Question: I am hoping there is someone out there who understands why the code below fails. I am trying to get an instance of PositionAttitudeTransform (Openscenegraph class) from an osg::Node* node object. But there is the compiler error below in bold.
'''
void CameraPosCallbackUpdate::operator()(osg::Node* node, osg::NodeVisitor* nv)
{
// other code goes here
osg::PositionAttitudeTransform* pat = dynamic_cast<osg::PositionAttitudeTransform*> (node);
}
'''
Please help me with correct way to access my object and I would appreciate help in understanding what the problem here is since I believe the cast should be possible.

<URL>
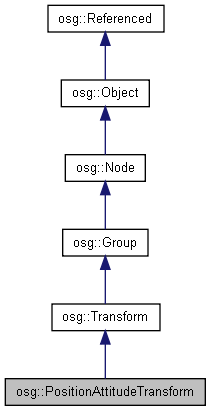
Answer: I believe you have to '#include' the header file which contains the body of 'class osg::PositionAttitudeTransform'.
'dynamic_cast' gives such error when the body of the destination class is not visible.
Here is the similar <URL>.